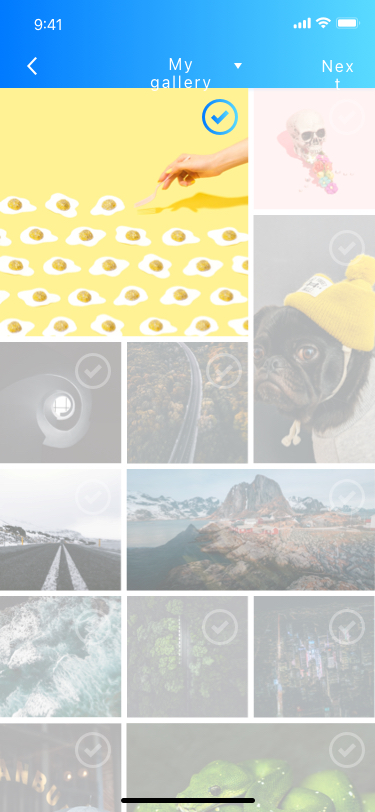
Text in this UI design:
Next
My gallery